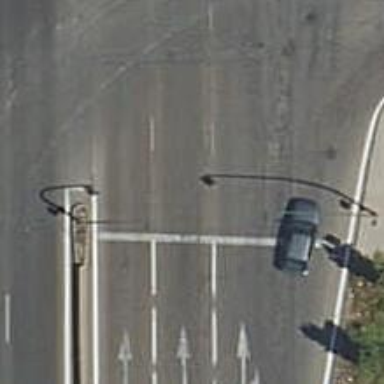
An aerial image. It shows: Road with traffic signals.